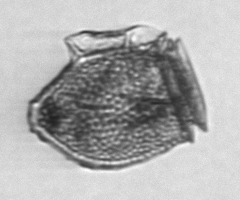
Label: Dinophysis_norvegica